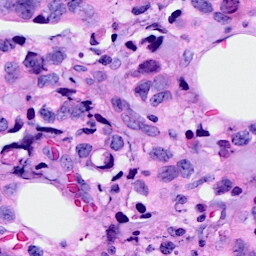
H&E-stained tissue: Breast